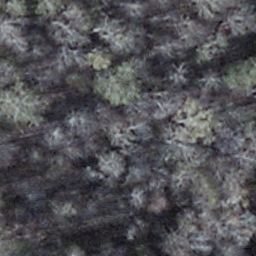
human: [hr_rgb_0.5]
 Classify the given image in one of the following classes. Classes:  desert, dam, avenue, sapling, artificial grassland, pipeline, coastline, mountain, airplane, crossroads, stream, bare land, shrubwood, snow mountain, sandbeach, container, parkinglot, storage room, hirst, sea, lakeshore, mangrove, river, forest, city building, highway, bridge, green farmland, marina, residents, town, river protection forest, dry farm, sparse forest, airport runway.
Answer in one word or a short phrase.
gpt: shrubwood